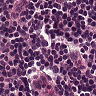
Metastatic tissue present: no